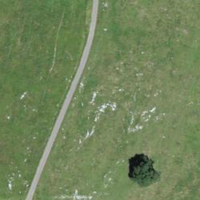
EUNIS habitat code: 24
Species observed at this site:
Corvus corone
Oenanthe oenanthe
Turdus philomelos
Linaria cannabina
Sturnus vulgaris
Anthus spinoletta
Lyrurus tetrix
Prunella modularis
Turdus viscivorus
Fringilla coelebs
Buteo buteo
Turdus torquatus
Carduelis carduelis
Columba palumbus
Cuculus canorus
Erithacus rubecula
Milvus milvus
Turdus pilaris
Phoenicurus ochruros
Pyrrhocorax graculus
Picus viridis
Motacilla alba
Periparus ater